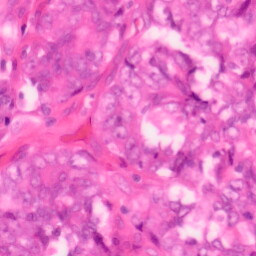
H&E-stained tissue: Colon